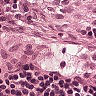
Metastatic tissue present: no